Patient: sex M, age 55
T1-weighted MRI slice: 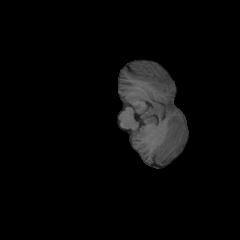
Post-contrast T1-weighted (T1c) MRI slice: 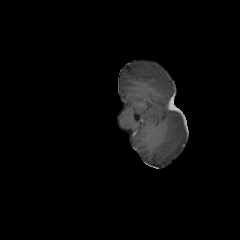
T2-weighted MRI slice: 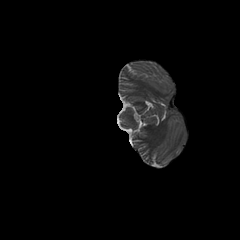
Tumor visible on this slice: no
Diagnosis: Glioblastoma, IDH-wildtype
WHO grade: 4